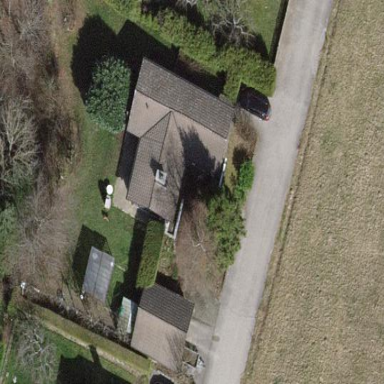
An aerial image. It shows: Simple and straightforward house.